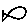
Label: fish